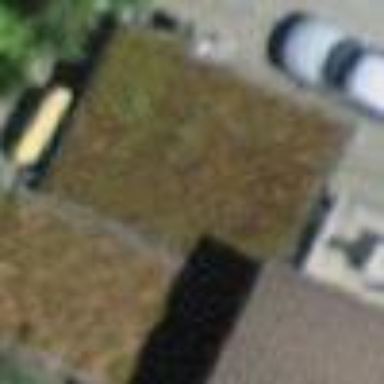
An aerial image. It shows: View of roof of building.